Field crop: maize
Growth stage: 2
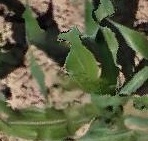
Species: maize